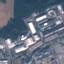
Label: Industrial